Question: My problem is i don't know How to Insert, Update, Delete in a one to many relationship.
It's been my problem since when i put a relationship in my tables in database.

Am I just going to modify this codes?
'''
Dim sqlinsert As String = "INSERT INTO tblExtra(InfoID, Company, Status, Religion, Province) VALUES ('" & txtinfoid.text & "', '" & txtcom.Text & "','" & txtstat.Text & "','" & txtrel.Text & "','" & txtpro.Text & "')"
Dim cmd As New OleDbCommand(sqlinsert, con)
cmd.Parameters.Add(New OleDbParameter("@InfoID", txtinfoid.Text))
cmd.Parameters.Add(New OleDbParameter("@Company", txtcom.Text))
cmd.Parameters.Add(New OleDbParameter("@Status", txtstat.Text))
cmd.Parameters.Add(New OleDbParameter("@Religion", txtrel.Text))
cmd.Parameters.Add(New OleDbParameter("@Province", txtpro.Text))
con.Open()
cmd.ExecuteNonQuery()
con.Close()
MessageBox.Show("Inserted")
'''
thanks for your help in advance btw i'm using visual studio 2008.
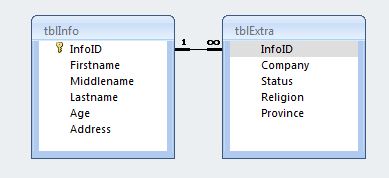
Answer: You are getting error because you have relation on infoId. The insert is failing because the InfoId you are inserting is not present in tblInfo. Enter valid InfoId in table "tblExtra"
Hope it helps.
By the way your insert query should be like this
'''
Dim sqlinsert As String = "INSERT INTO tblExtra(InfoID, Company, Status, Religion, Province) VALUES (@InfoID,@Company,@Status,@Religion,@Province)"
'''